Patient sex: M
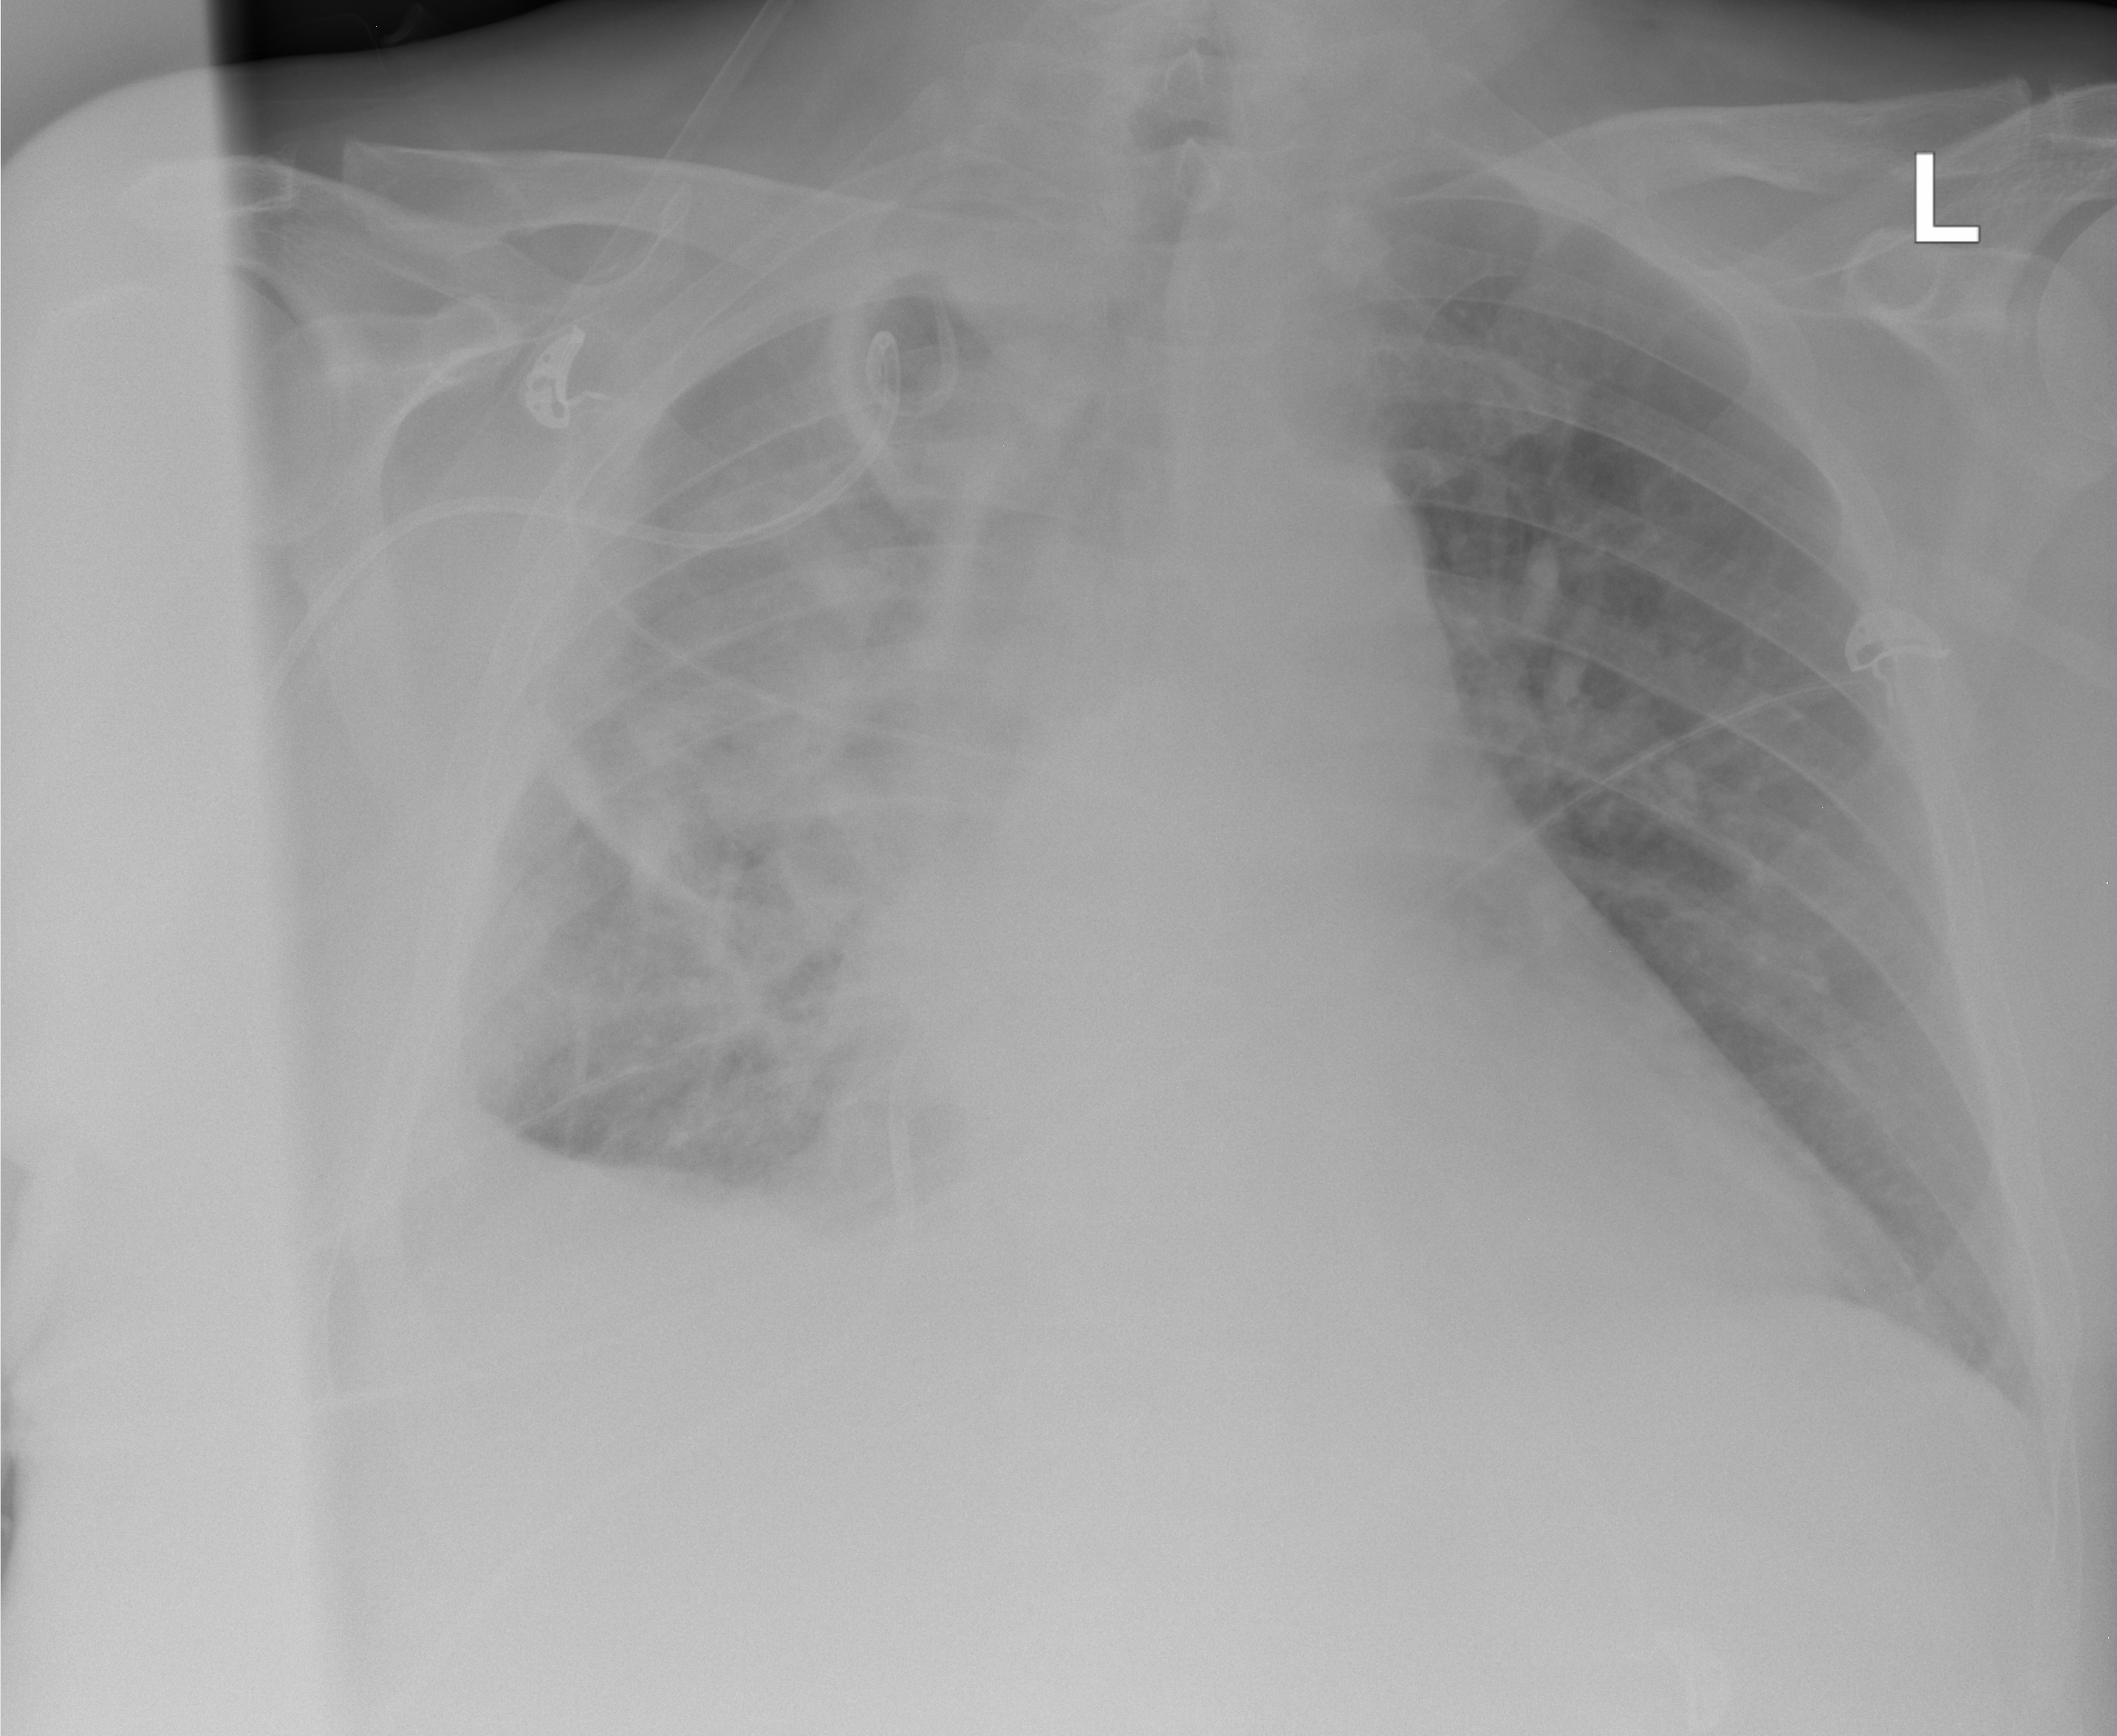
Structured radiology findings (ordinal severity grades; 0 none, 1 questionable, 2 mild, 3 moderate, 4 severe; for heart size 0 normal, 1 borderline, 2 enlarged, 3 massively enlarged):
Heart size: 2
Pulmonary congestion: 2
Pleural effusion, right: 2
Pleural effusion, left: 0
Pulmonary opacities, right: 3
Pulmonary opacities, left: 0
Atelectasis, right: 4
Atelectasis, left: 1